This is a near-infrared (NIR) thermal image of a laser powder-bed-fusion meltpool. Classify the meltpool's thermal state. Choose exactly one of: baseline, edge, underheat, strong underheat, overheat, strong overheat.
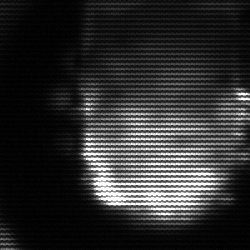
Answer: baseline